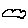
Label: cloud